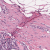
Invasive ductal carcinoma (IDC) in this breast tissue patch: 1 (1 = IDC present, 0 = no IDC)